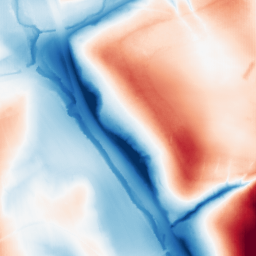
Category: classical
Decomposition family: gaussian_anisotropic
Decomposition parameters: sigma_x: 50
sigma_y: 10
Upsampling method: fft_zeropad
Upsampling parameters: scale: 8
Upsampling scale: 8